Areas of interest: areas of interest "Haicheng Mosque"
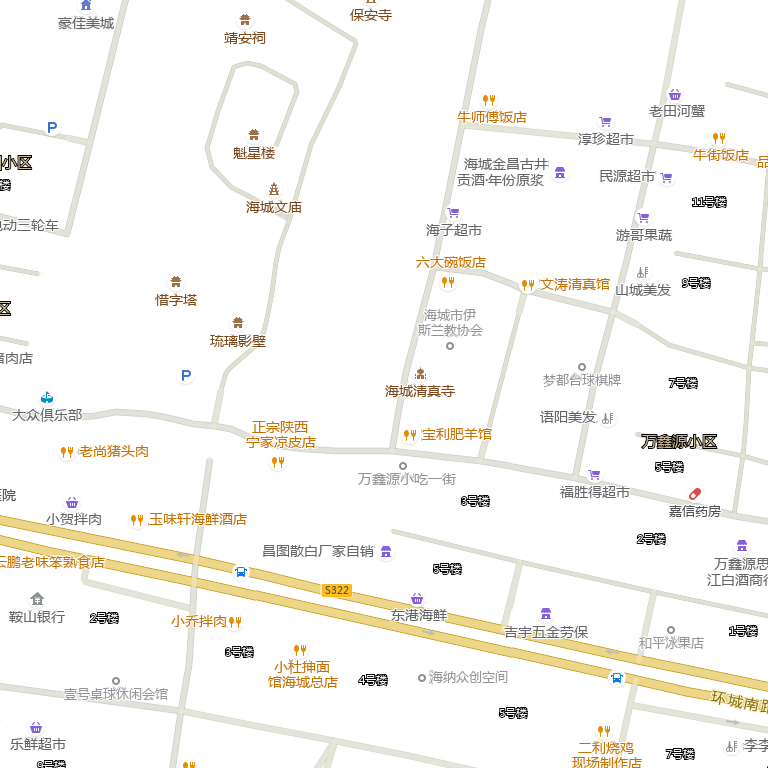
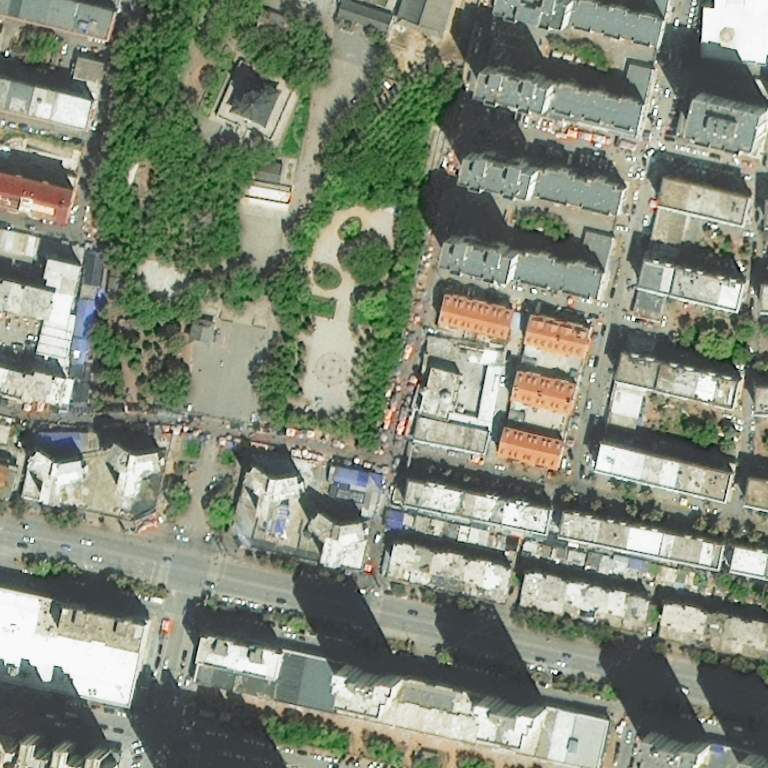